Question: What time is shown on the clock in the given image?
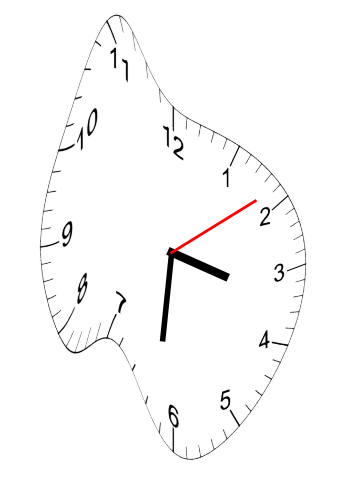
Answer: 03:31:09